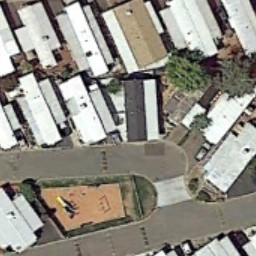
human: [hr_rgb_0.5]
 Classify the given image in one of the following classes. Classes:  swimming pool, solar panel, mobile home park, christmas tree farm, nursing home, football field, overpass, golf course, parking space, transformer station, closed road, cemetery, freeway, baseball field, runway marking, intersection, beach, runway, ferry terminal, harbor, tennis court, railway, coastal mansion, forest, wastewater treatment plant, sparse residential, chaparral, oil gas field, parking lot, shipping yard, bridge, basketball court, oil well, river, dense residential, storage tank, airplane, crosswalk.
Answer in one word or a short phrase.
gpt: mobile home park